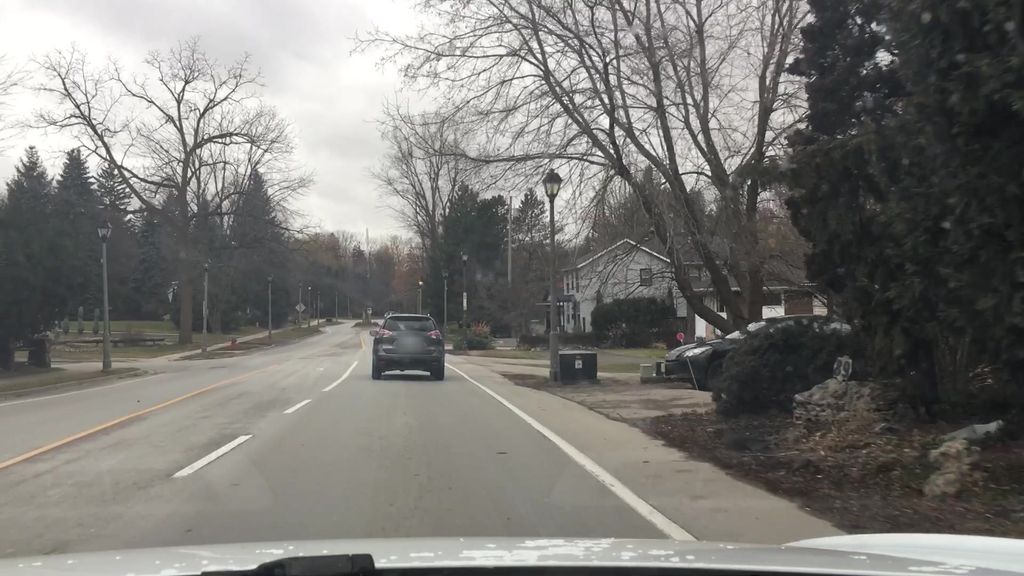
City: hamilton